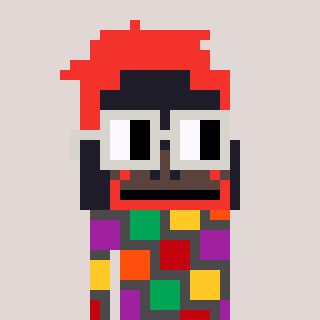
a pixel art character with square light gray glasses, a orangutan-shaped head and a grayscale-colored body on a warm background